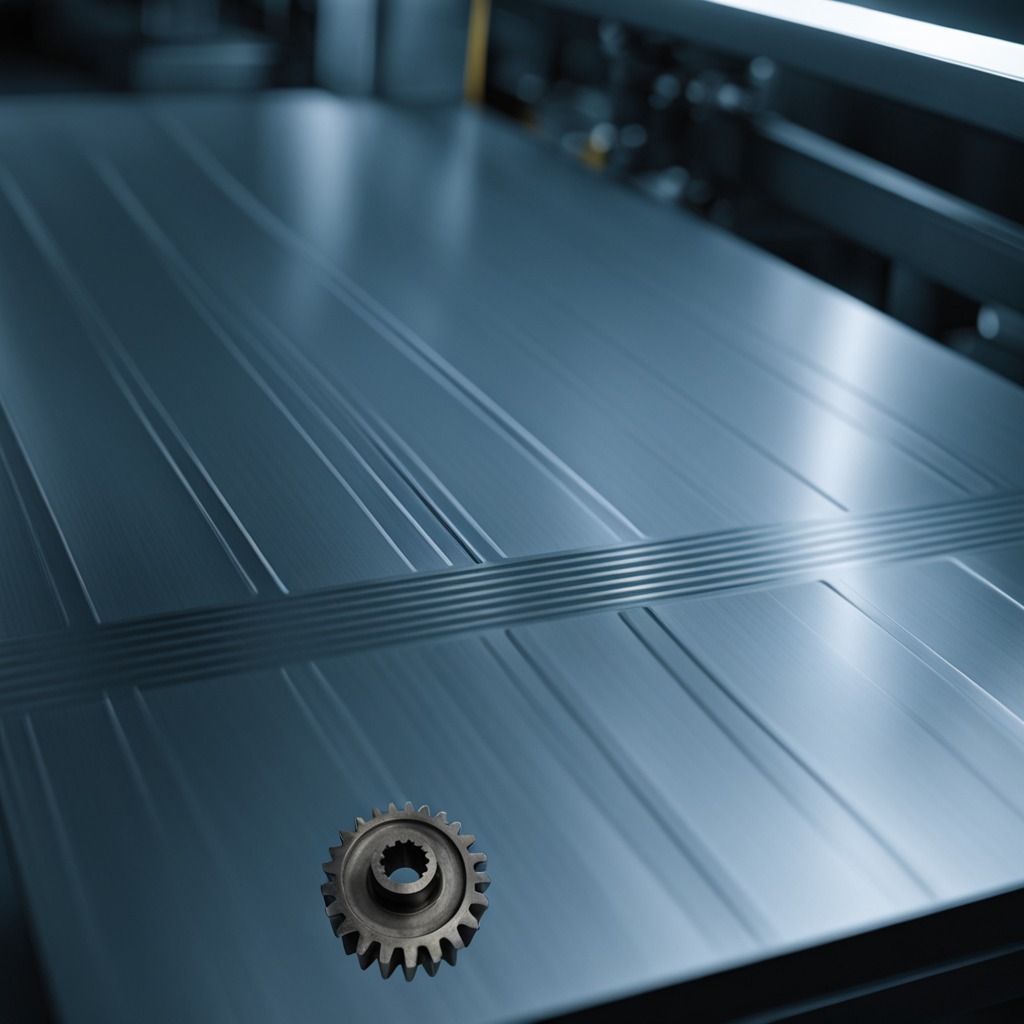
A steel gear with teeth is lying on the metal table.